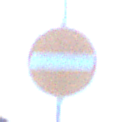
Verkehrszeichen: VerbotDerEinfahrt
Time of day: SunriseSunset
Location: Outdoor (Nature)
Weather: PartlyCloudy
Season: NotSpecified
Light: Natural